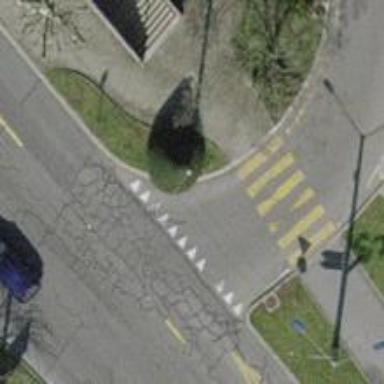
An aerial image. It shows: Marked road crossing with visible crossing markings.